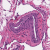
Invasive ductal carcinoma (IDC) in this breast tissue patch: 0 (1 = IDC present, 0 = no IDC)